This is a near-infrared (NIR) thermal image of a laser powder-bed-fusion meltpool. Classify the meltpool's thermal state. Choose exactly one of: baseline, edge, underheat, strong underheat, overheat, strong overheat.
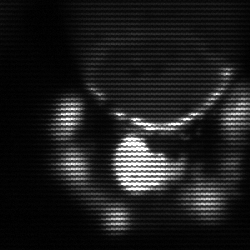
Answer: edge